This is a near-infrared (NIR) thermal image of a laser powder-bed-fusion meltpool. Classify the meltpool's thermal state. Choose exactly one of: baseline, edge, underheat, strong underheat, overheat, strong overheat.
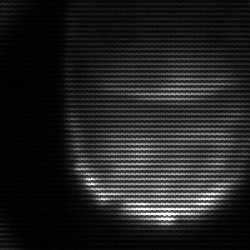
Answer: edge